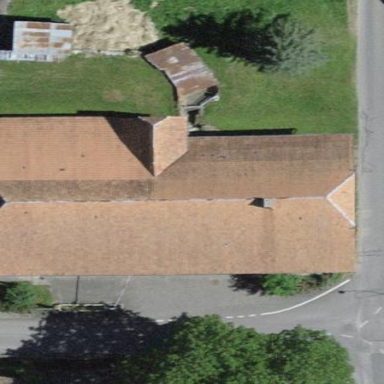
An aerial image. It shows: Farm building.